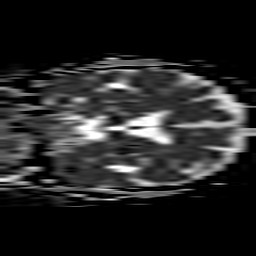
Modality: ADC
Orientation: coronal
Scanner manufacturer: philips
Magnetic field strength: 3 T
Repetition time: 3.084 s
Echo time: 0.076 s